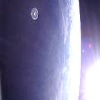
Label: sunburn